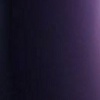
Label: space